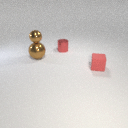
large brown metal sphere in front of small red metal cylinder